Question: Just noticed that the legend text doesnt have the same order as the plot bars. I would expect to see the "Banana" in first place of the legend. Is it possible to correct such behavior? Thanks
My code is:
'''
import matplotlib.pyplot as plt
import pandas as pd
df = pd.DataFrame({"Apple" : [2,3,4,1], "Banana" : [4,2,1,2]})
ax = df.plot.barh()
ax.legend()
plt.show()
'''
And my graph:

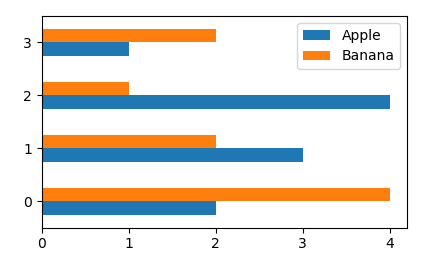
Answer: The legend labels are actually ordered correctly. Matplotlib's vertical axes by default start at the bottom and reach upwards. Hence the blue bars come first, just as in the legend.
You can invert the legend handles and labels:
'''
h, l = ax.get_legend_handles_labels()
ax.legend(h[::-1], l[::-1])
'''
<URL>
You may also decide to invert the y axis.
'''
ax = df.plot.barh()
ax.invert_yaxis()
'''
<URL>